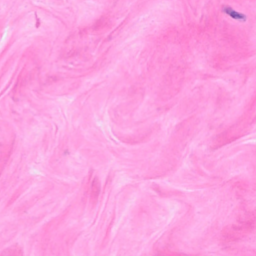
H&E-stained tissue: Breast